Question: I can't find this icon for my actionbar:

Do you know where i can get it?
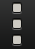
Answer: Have a look at C:\Program Filesndroid\sdk\platformsndroid-18\data
es\drawable-hdpi\ic_menu_moreoverflow_normal_holo_light.png
or derivates of it with the name ic_menu_moreoverflow